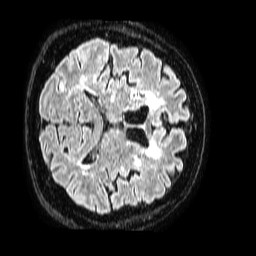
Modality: FLAIR
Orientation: axial
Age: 64
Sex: male
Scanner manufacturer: philips
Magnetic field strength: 1.5 T
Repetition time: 4.8 s
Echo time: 0.3 s